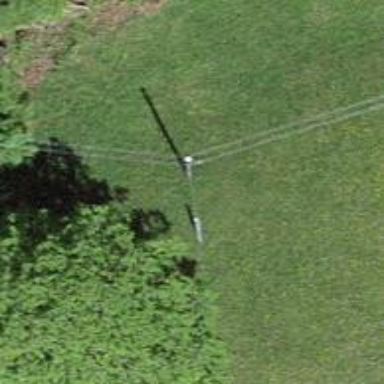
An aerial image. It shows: Minor power line.